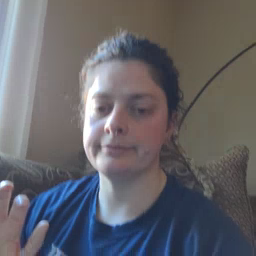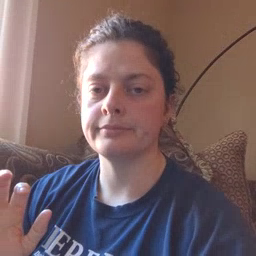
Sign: say